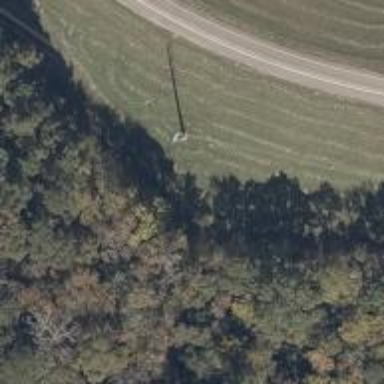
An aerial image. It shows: Power pole.